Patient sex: M
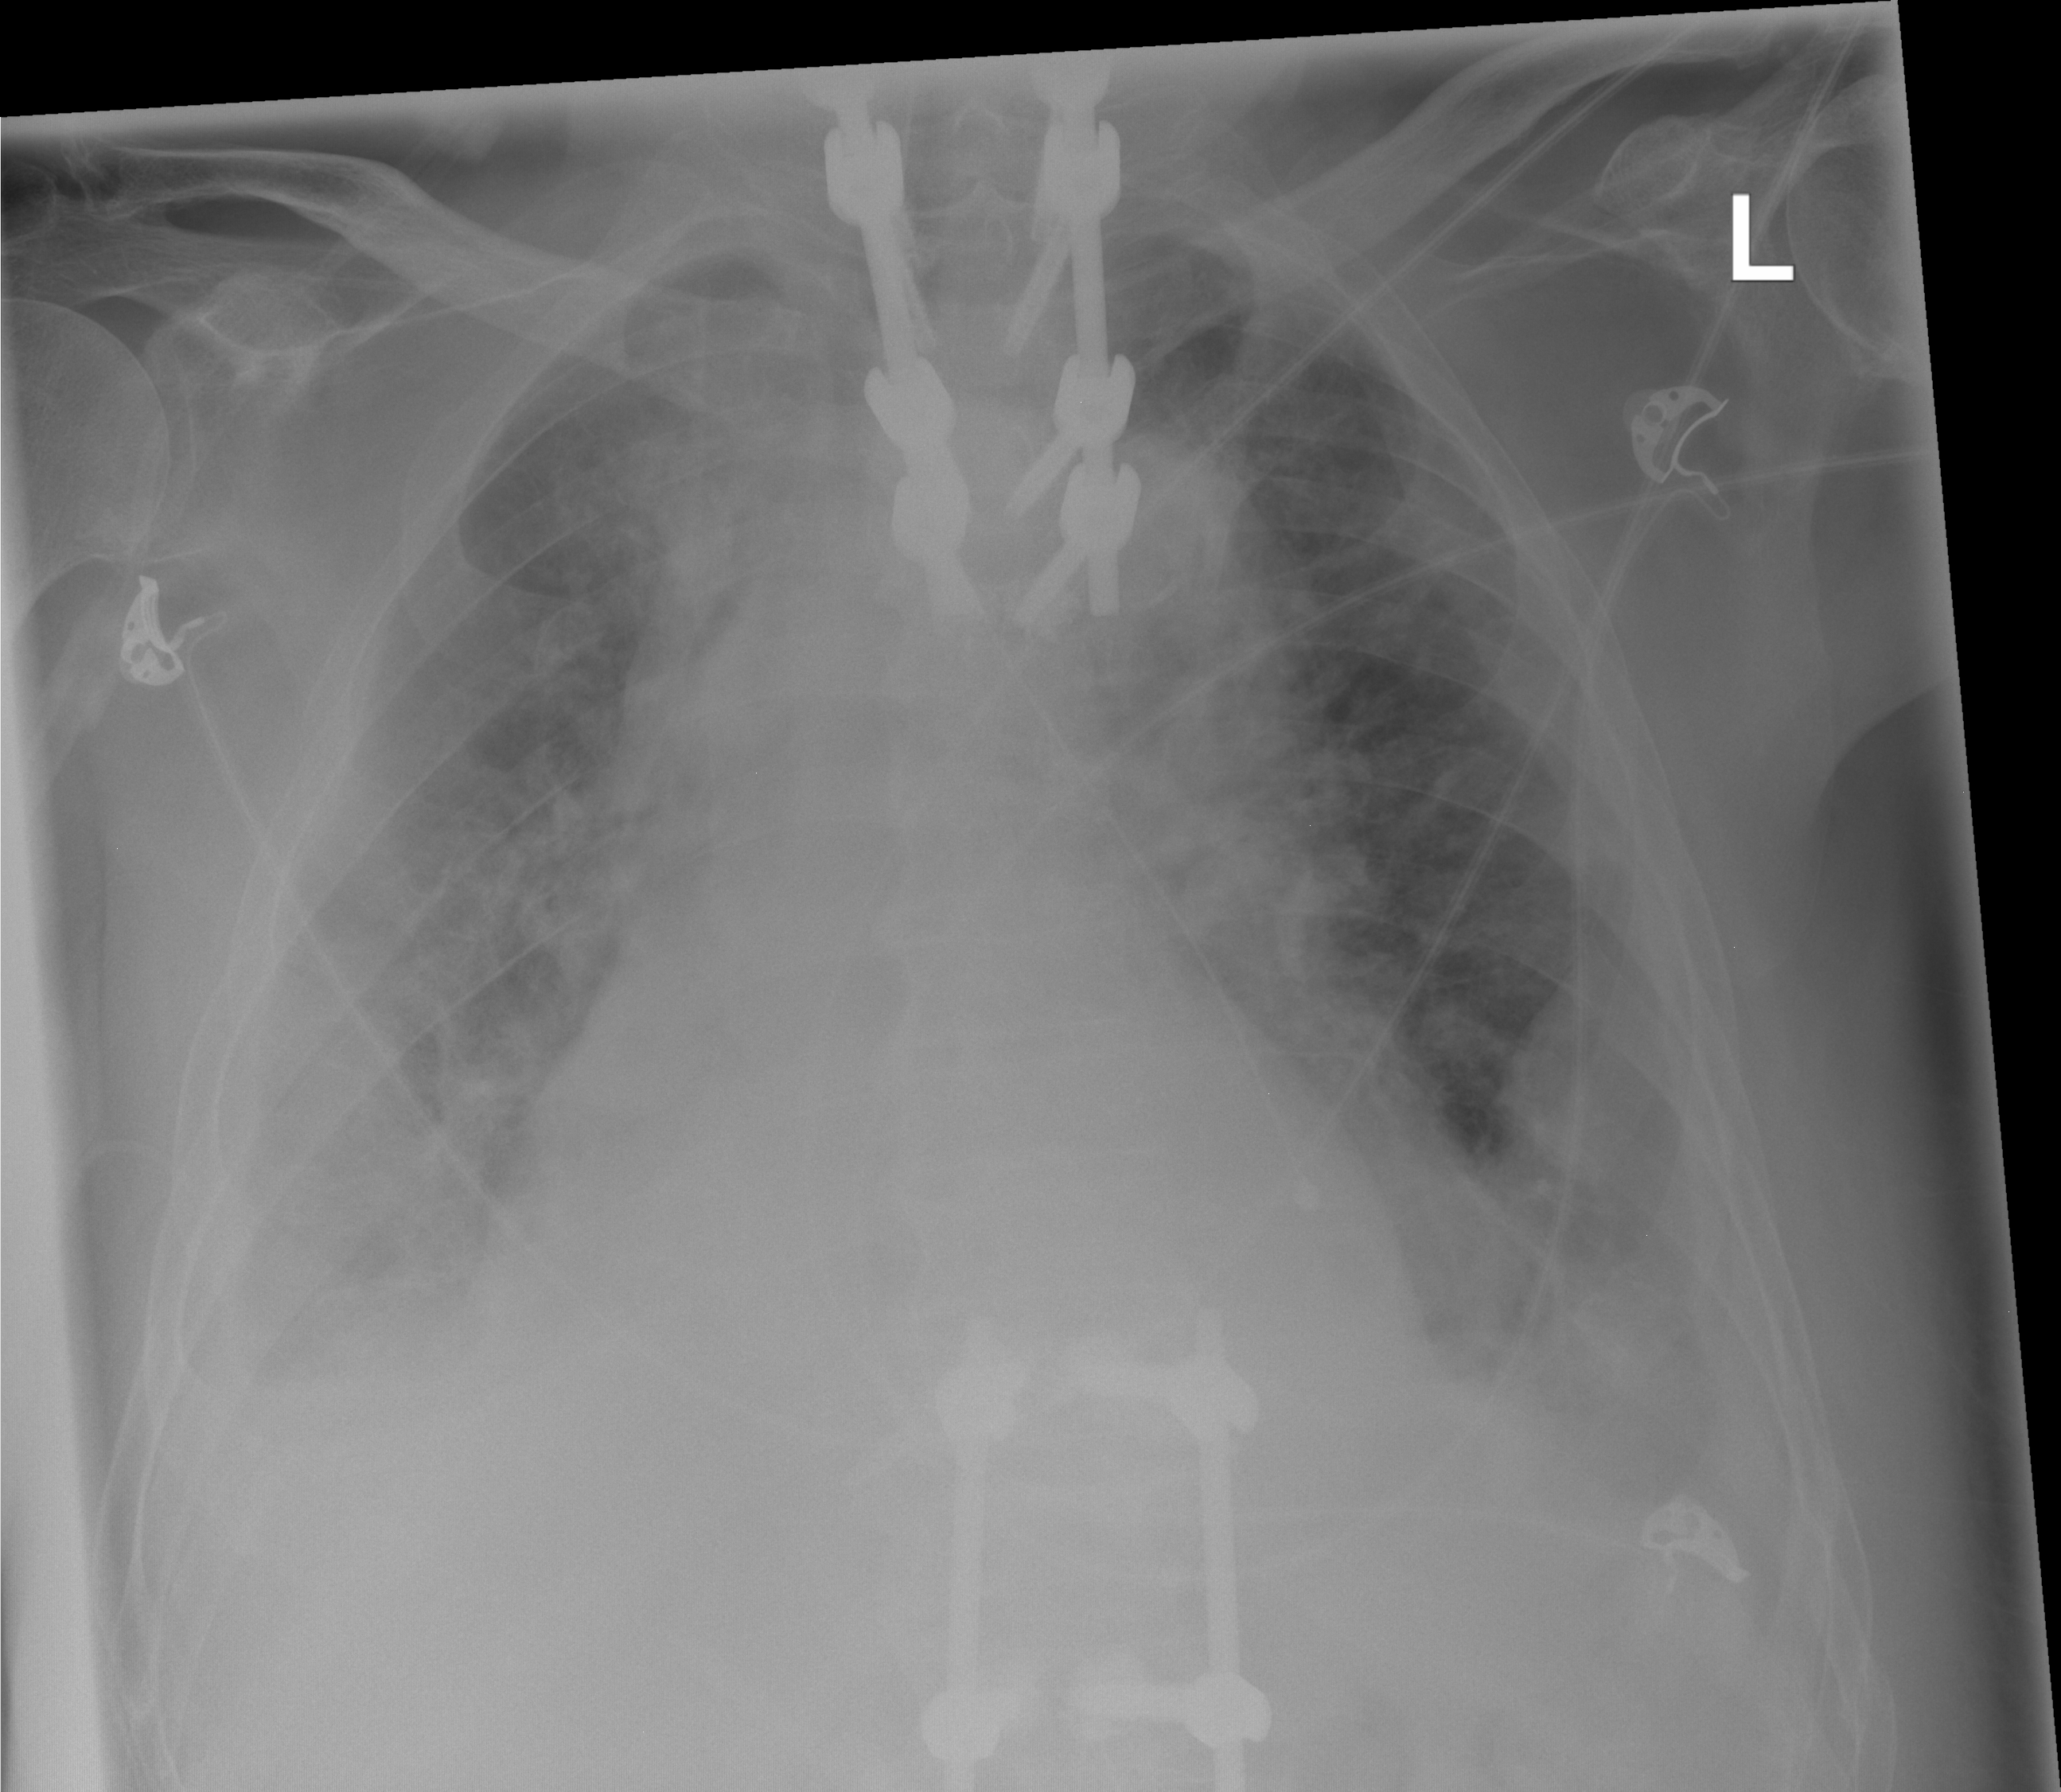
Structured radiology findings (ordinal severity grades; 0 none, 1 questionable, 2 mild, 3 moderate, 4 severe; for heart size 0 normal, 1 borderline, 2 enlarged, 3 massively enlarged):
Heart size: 1
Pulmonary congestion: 0
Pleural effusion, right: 2
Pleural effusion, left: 2
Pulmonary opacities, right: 2
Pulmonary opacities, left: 2
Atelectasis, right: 2
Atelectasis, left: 2